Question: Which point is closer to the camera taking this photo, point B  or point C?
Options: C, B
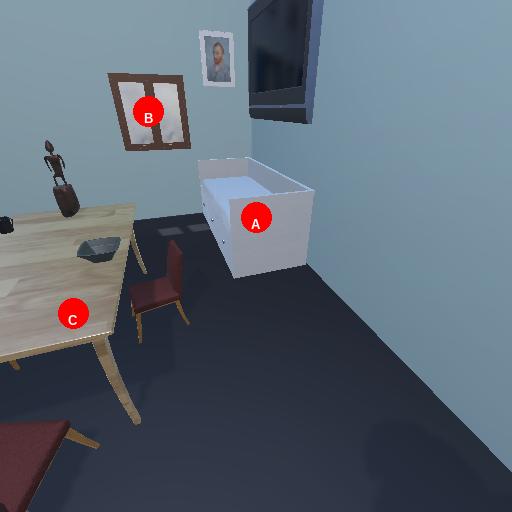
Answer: C